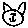
Label: cat